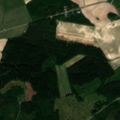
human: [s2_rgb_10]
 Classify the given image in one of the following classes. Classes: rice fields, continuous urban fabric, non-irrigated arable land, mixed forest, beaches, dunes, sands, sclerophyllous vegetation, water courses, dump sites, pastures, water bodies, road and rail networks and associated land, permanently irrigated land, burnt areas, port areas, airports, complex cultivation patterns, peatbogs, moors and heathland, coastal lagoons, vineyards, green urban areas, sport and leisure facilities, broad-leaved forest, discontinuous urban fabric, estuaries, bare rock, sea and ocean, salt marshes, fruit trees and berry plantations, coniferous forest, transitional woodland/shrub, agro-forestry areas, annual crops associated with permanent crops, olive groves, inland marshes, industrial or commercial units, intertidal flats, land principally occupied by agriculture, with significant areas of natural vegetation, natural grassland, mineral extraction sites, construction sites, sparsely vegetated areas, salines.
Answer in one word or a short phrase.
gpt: non-irrigated arable land, coniferous forest, mixed forest, transitional woodland/shrub